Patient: sex F, age 63
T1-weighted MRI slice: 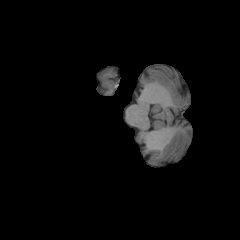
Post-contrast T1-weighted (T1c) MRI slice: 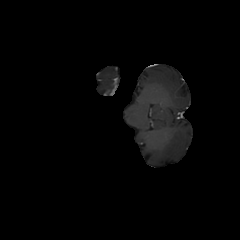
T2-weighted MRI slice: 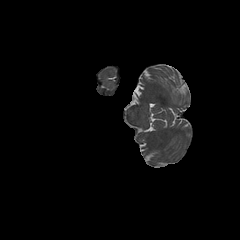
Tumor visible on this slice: no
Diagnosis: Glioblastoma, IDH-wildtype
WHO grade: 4